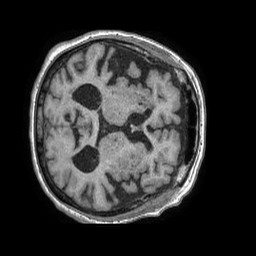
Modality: T1w
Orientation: axial
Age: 83
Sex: female
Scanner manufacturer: philips
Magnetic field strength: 1.5 T
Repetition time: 0.007905 s
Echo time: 0.003629 s